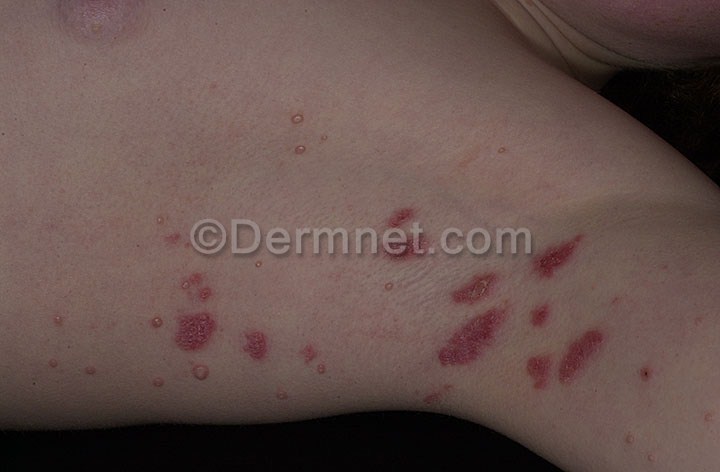
Disease: Warts Molluscum and other Viral Infections